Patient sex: M
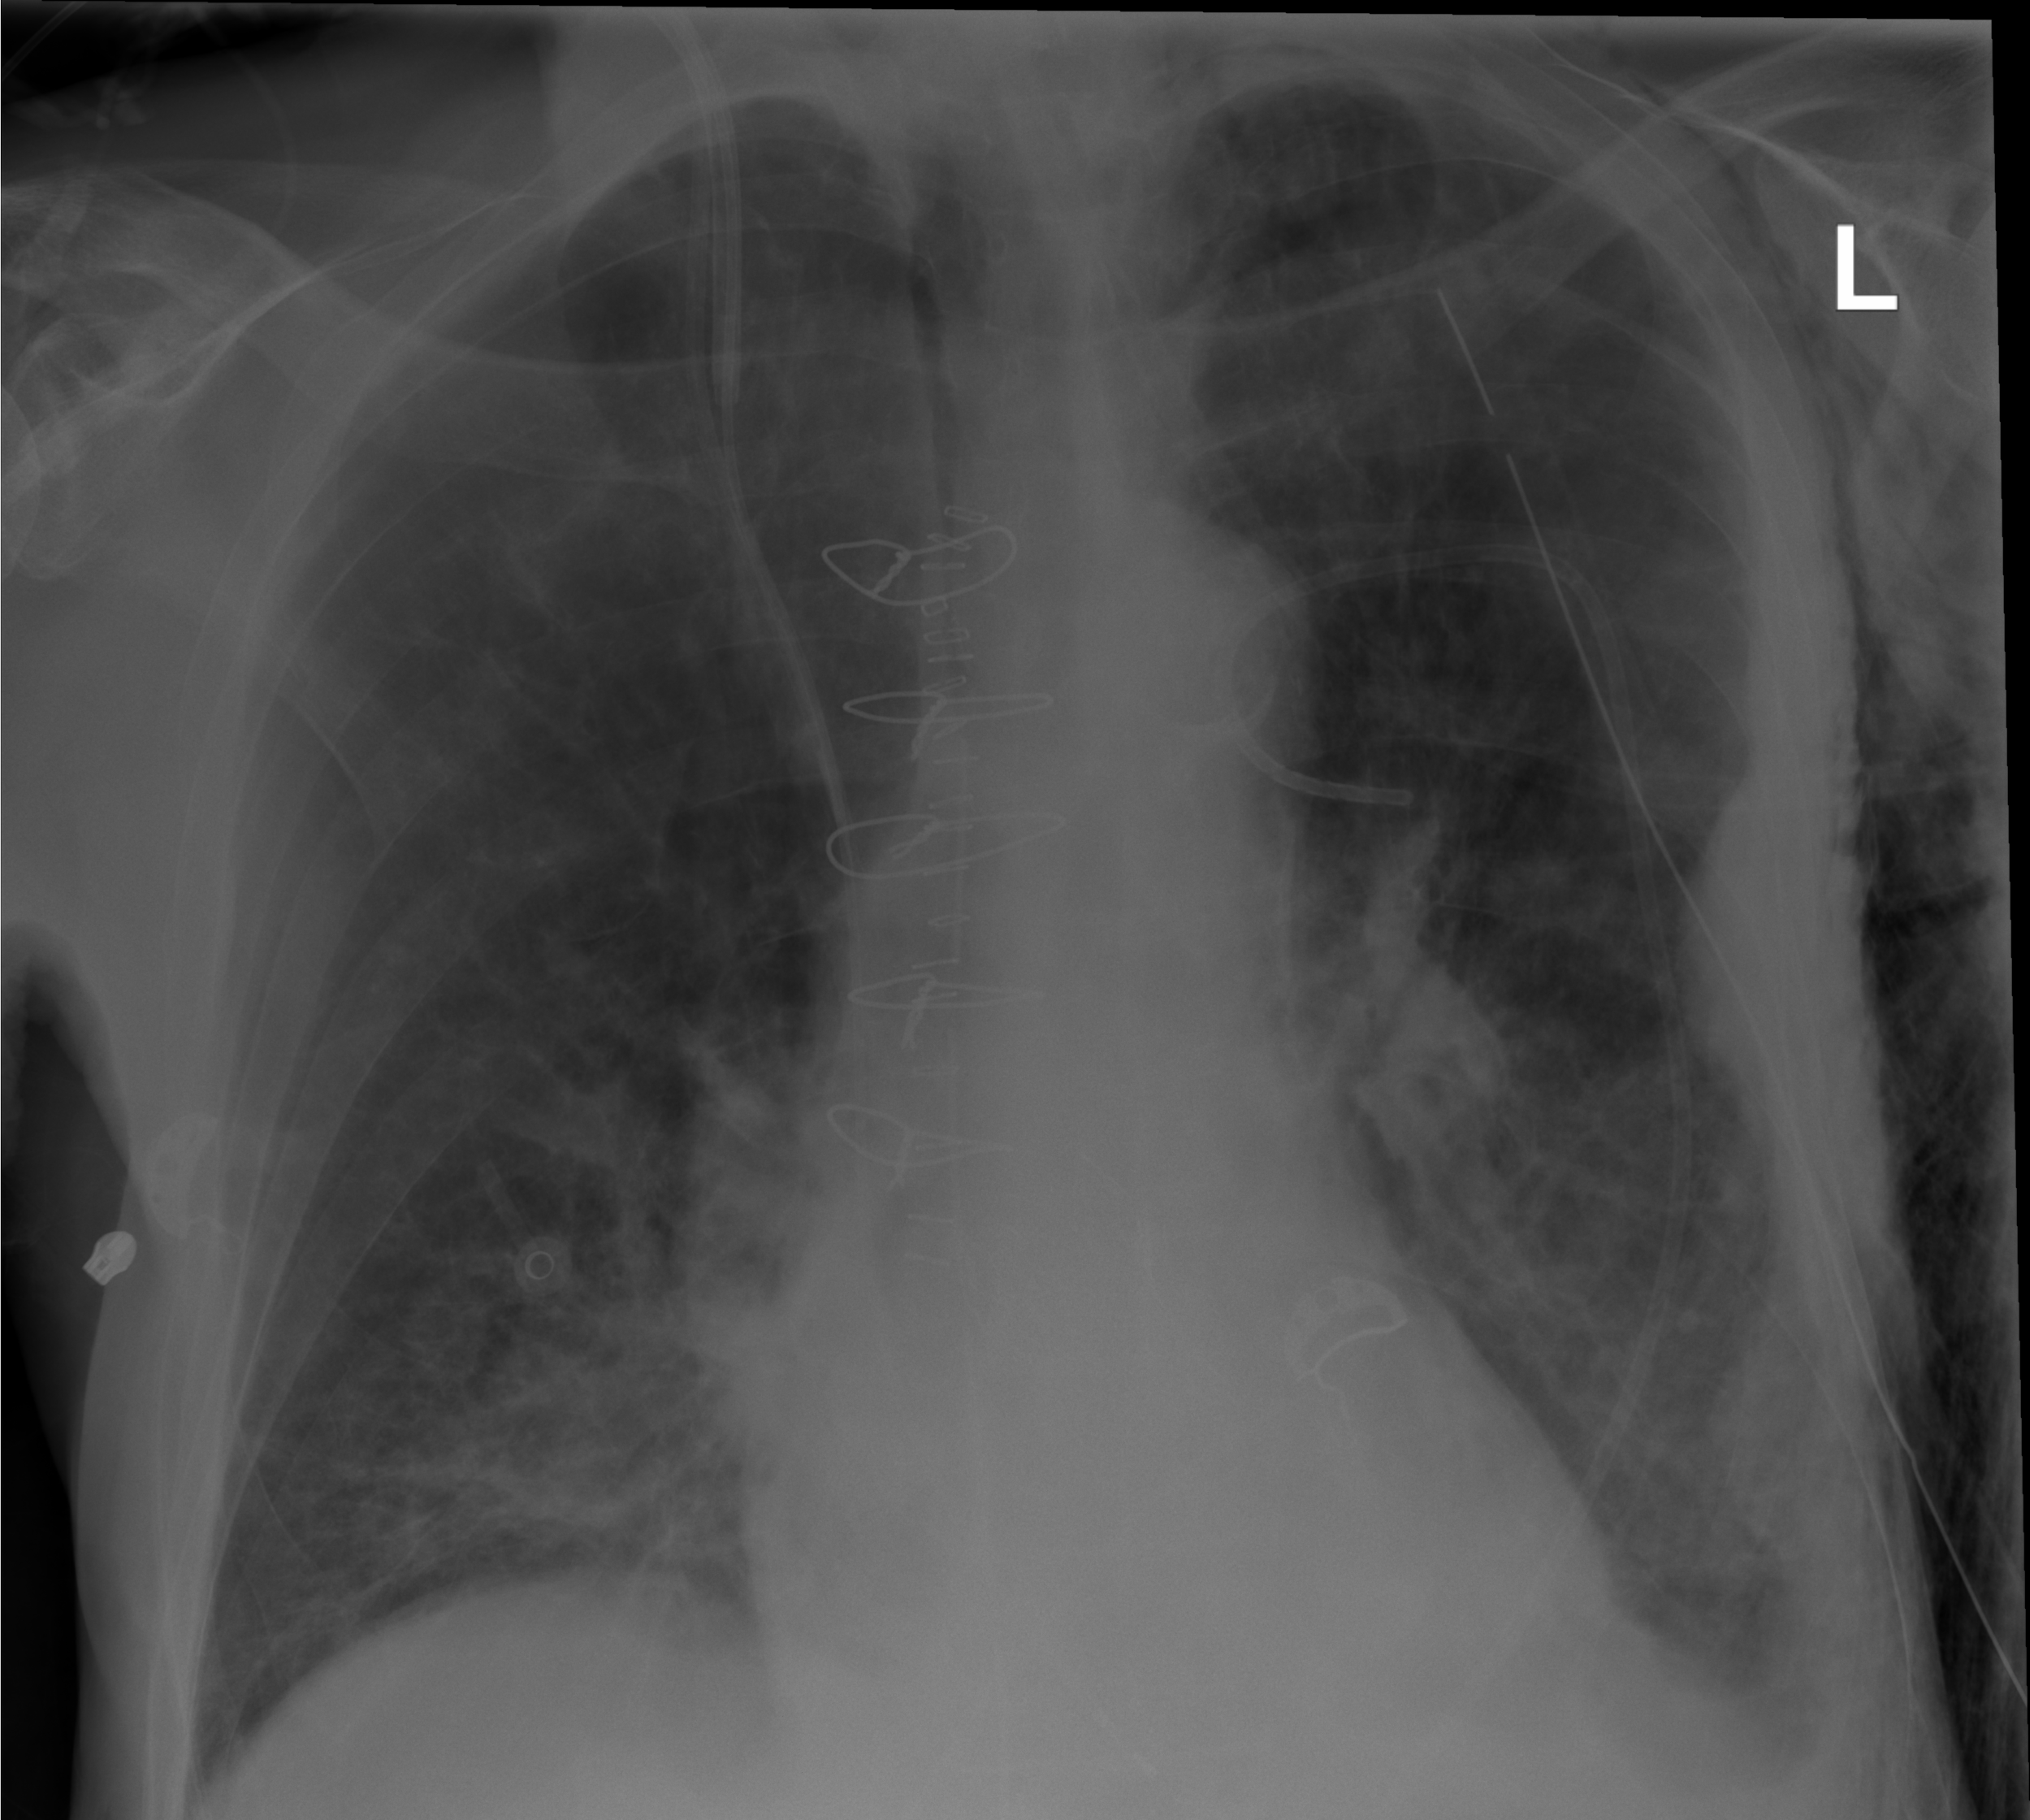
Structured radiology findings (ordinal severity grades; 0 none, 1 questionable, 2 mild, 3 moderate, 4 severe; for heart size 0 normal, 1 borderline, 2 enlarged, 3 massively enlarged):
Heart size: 0
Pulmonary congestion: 0
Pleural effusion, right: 0
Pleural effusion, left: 0
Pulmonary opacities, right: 2
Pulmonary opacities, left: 2
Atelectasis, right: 2
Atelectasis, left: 2